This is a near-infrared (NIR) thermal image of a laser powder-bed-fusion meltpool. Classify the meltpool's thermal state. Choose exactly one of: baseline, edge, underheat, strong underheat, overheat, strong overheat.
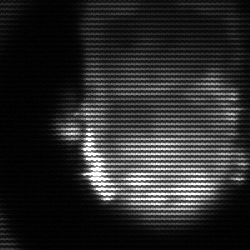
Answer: baseline